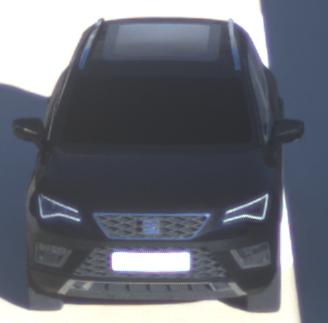
Make: SEAT
Model: Ateca 1.0 TSI Ecomotive
Detailed model: Ateca (5FP)
Model produced from: 2016/08
Model produced until: 2018/08
Doors: 5
Color: black
Road condition: dry road
Daytime: sunrise or sunset
Contrast: medium contrast